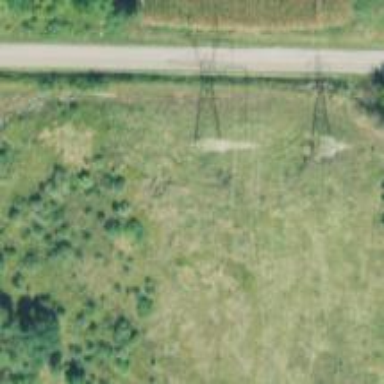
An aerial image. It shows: Lattice structure tower used for power distribution.